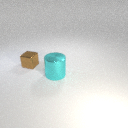
small brown metal cube behind large cyan metal cylinder